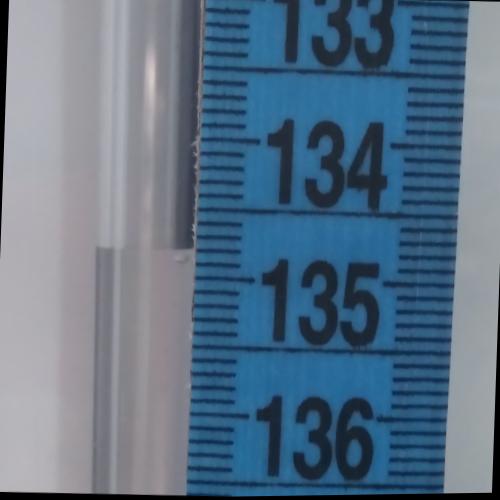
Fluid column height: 134.8 cm